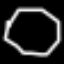
Label: octagon